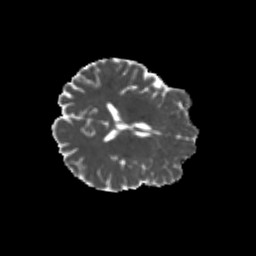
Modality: MD
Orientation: axial
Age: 24
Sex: male
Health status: healthy
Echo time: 0.074 s